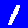
Digit: 1